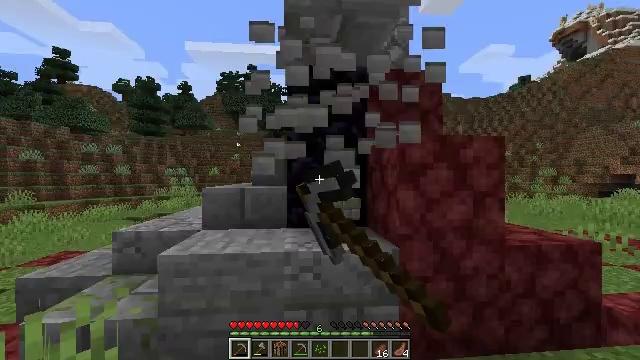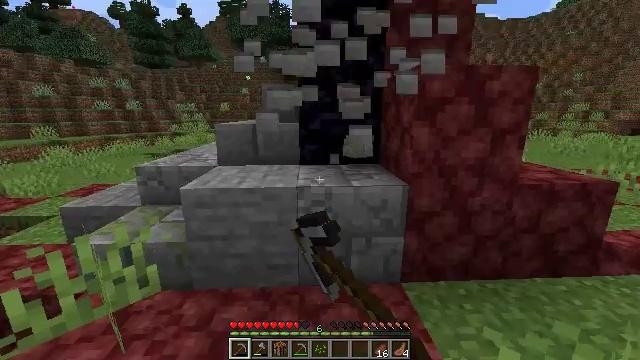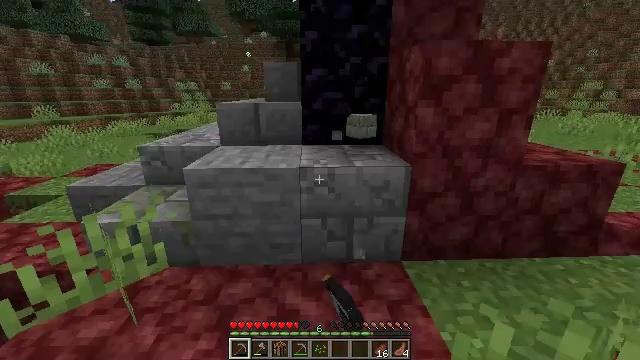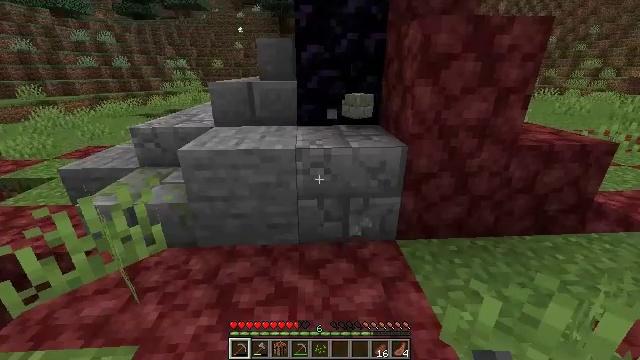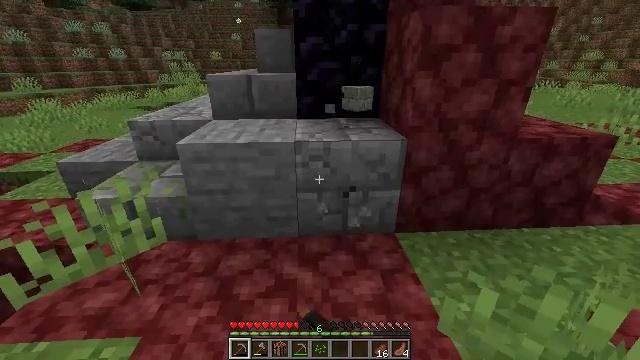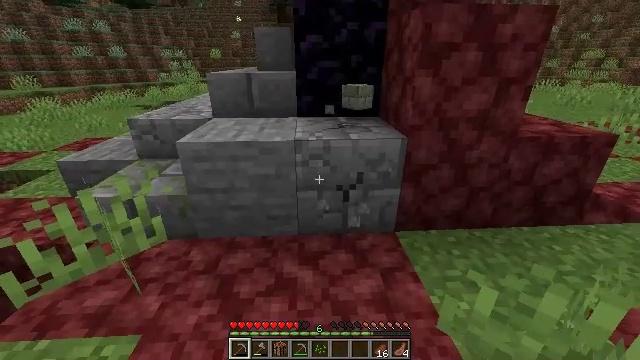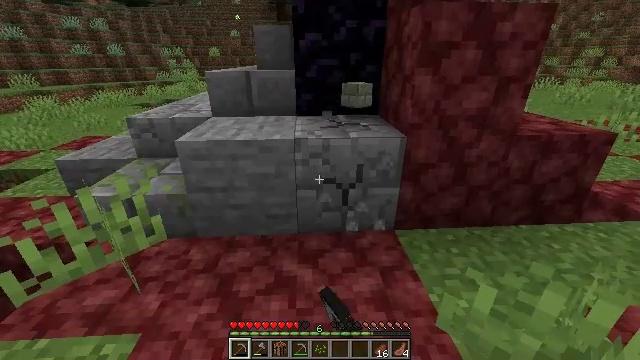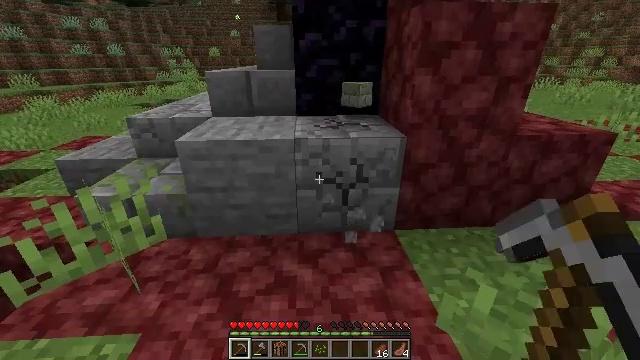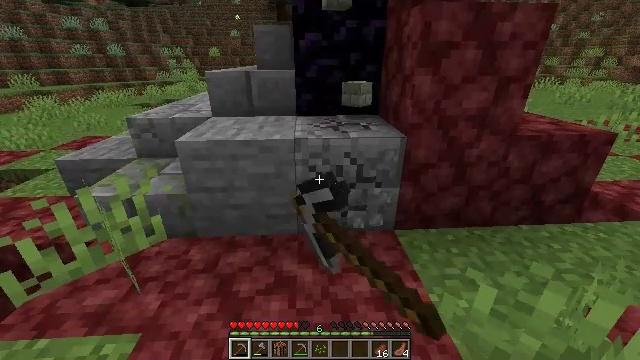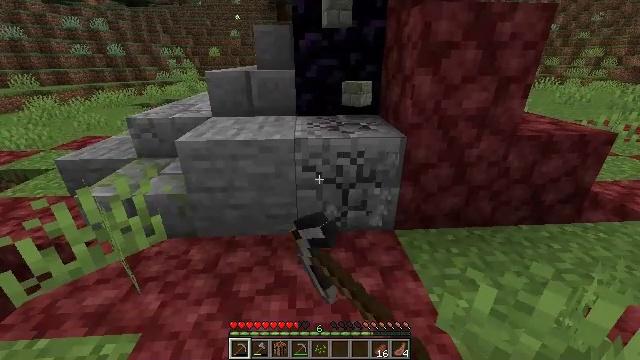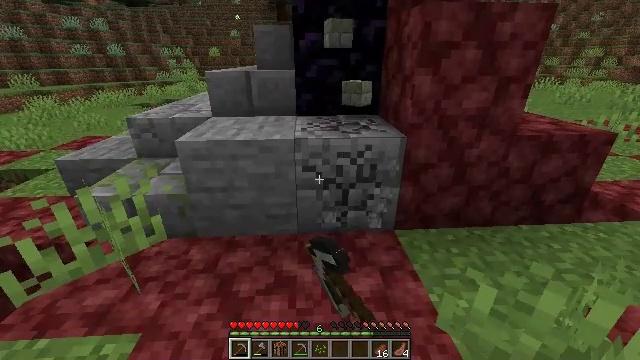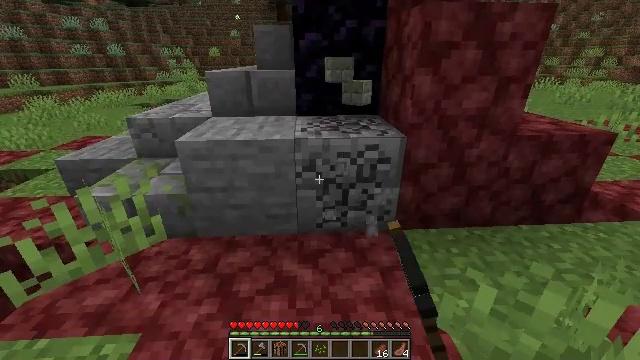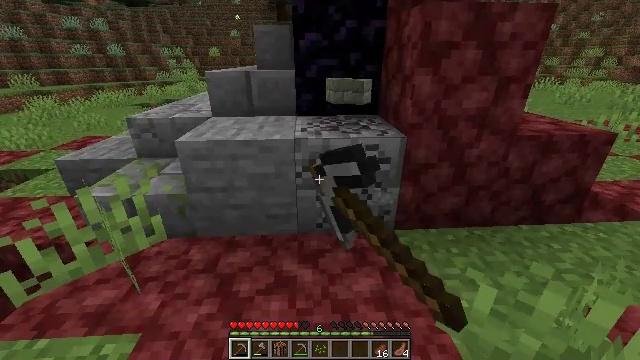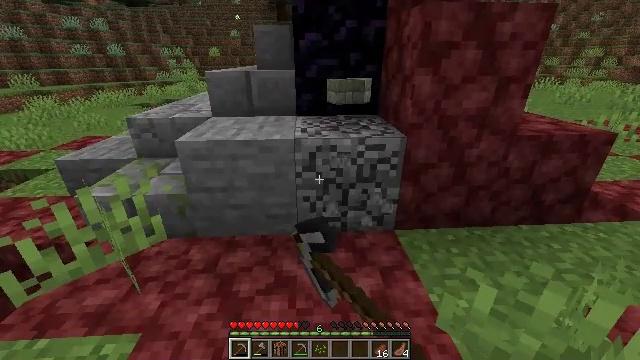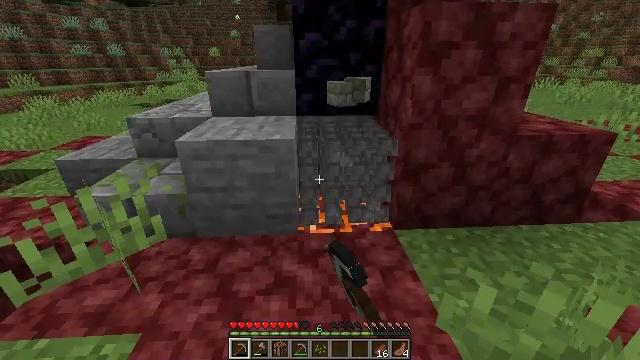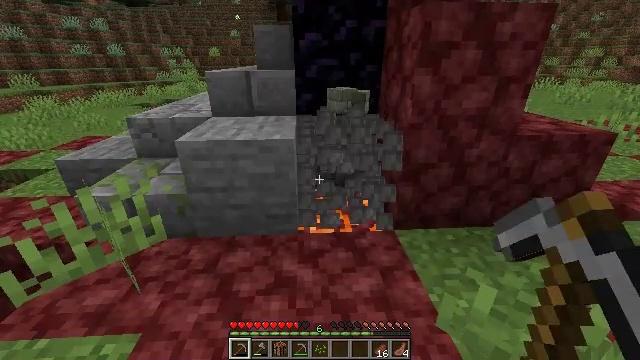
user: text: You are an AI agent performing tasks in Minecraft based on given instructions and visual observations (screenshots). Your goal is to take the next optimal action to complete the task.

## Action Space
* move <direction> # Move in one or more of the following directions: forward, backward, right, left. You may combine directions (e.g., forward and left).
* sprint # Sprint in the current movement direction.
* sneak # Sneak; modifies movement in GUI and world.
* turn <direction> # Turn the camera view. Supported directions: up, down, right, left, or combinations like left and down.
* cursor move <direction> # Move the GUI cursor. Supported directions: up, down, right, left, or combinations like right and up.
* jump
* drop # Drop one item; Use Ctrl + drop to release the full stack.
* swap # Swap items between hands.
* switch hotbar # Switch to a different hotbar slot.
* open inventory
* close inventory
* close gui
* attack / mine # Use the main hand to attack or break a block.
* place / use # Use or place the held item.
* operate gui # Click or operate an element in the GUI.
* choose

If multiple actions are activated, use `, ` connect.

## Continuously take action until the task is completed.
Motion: motion action
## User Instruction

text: Harvest the cracked stone bricks for building.
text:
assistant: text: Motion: turn left and down, attack / mine
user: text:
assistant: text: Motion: turn down, attack / mine
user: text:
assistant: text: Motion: turn down, attack / mine
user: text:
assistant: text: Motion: turn down, attack / mine
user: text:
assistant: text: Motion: attack / mine
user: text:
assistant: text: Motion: attack / mine
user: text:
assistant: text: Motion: attack / mine
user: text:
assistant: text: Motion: attack / mine
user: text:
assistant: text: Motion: attack / mine
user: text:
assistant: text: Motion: attack / mine
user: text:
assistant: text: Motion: attack / mine
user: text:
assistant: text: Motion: attack / mine
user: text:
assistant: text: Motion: attack / mine
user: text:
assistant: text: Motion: attack / mine
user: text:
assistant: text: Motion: attack / mine
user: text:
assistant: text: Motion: turn left, attack / mine
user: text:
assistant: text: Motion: turn left, attack / mine
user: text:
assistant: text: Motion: turn left, attack / mine
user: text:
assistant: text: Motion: attack / mine